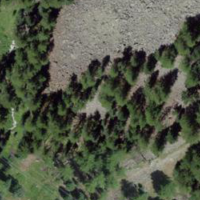
EUNIS habitat code: 43
Species observed at this site:
Sitta europaea